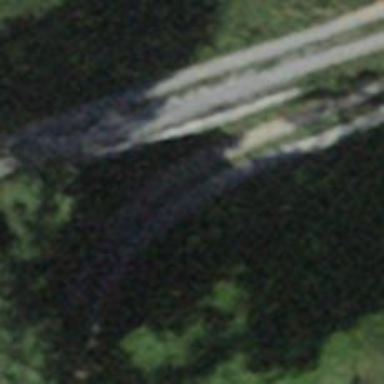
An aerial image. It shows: Track with grade 4 track type.